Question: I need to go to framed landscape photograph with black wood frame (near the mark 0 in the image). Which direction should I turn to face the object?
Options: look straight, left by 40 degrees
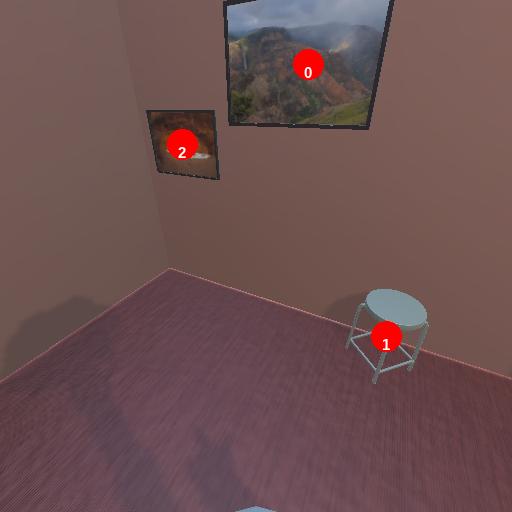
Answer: look straight